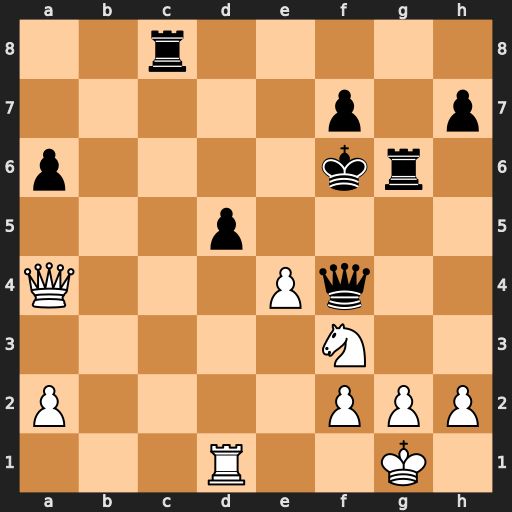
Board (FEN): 2r5/5p1p/p4kr1/3p4/Q3Pq2/5N2/P4PPP/3R2K1
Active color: w
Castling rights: -
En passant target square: -
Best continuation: e5+ Kg7 Qxf4